Question: I have a sign in VC that pushes a sign up VC; both are under a Navigation Controller. From the sign up VC I call modaling a UITabBar VC with the whole application content. Inside the UITabBar VC I have another VC with a Sign Out method. My question is: how is the correct way to go back to Sign In VC? In this scenario, if I dismiss the UITabBar VC I return to the sign up VC.
I have drawn a diagram that describes the scenario:

Any help will be appreciated.
Thanks,
Marcos
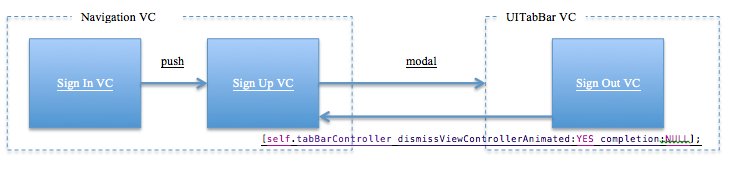
Answer: You can change the state of the 'UINavigationController' which is presenting the modal view before dismissing it. For instance calling
'''
[(UINavigationController *)self.presentingViewController popToRootViewControllerAnimated:NO]
'''
from the modal view controller, will result in your underlying 'UINavigationController' to get back to its root view controller, which - in your specific scenario - will be the Sign In VC, so when you dismiss the modal view, the underlying view controller will be whatever you desire.